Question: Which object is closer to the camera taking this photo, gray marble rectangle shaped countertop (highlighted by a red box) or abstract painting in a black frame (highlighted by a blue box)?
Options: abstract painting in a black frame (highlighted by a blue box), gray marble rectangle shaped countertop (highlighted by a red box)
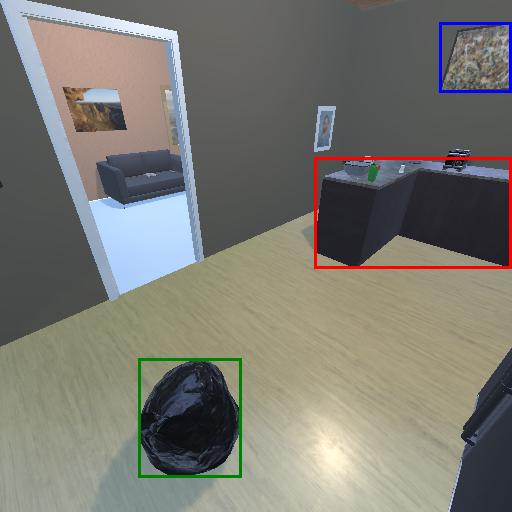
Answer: abstract painting in a black frame (highlighted by a blue box)